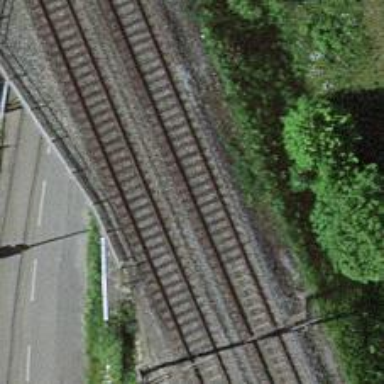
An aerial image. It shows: Single railway track with electrification through contact line.